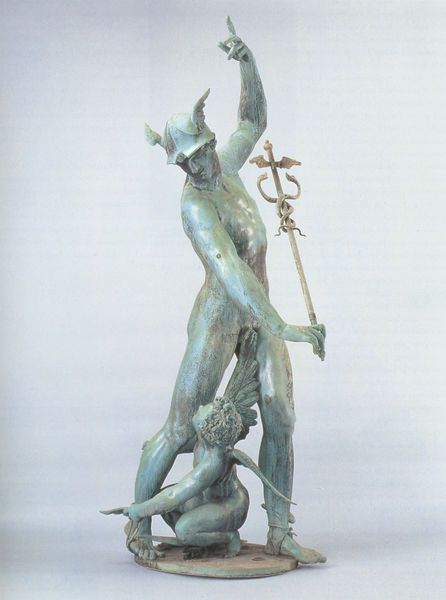
Titel: Merkurbrunnen in Augsburg
Künstler: Adriaen de Vries
Standort: Augsburg, Moritzplatz (EU - D - B)
Schlagwörter: adler, akt, flügel, fuß, mann, nackt, grün, finger, türkis, arm, sockel, kind, locken, engel, putte, skulptur, statue, bogen, schuhe, stab, metall, bronze, plastik, foto, scheibe, schlange, helm, sandale, schlangen, drohend, hermes, götterbote, merkur, amor, flügelhelm, pfeil, zepter, apollo, patina, flügelschuhe, cherub, wehe, aeskulap, schuhe binden, fl+gel, flügelstab, ammor, nbronze